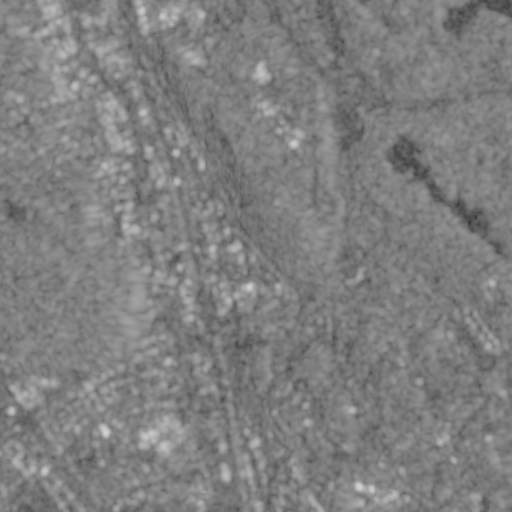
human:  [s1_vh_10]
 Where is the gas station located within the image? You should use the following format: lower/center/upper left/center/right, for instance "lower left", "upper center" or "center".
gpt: The gas station is located in the lower left of the image.
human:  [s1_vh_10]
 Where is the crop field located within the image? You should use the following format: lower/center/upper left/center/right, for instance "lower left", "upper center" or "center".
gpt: There is no crop field in the image.

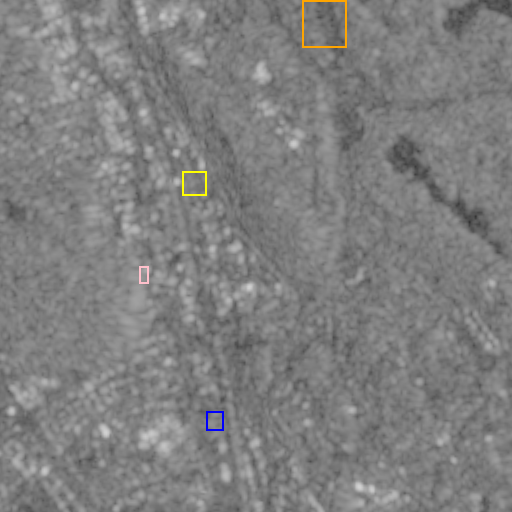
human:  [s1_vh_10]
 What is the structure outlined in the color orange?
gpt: The structure outlined in orange is a park.
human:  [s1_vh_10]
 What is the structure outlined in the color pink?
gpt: The structure outlined in pink is a parking garage.
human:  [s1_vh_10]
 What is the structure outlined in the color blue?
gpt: The structure outlined in blue is a parking lot.
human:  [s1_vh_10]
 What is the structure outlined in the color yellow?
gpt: The structure outlined in yellow is a power substation.
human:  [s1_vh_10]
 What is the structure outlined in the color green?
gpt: There is no green outline.